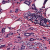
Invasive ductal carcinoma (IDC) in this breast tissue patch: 1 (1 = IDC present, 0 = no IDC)